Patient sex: M
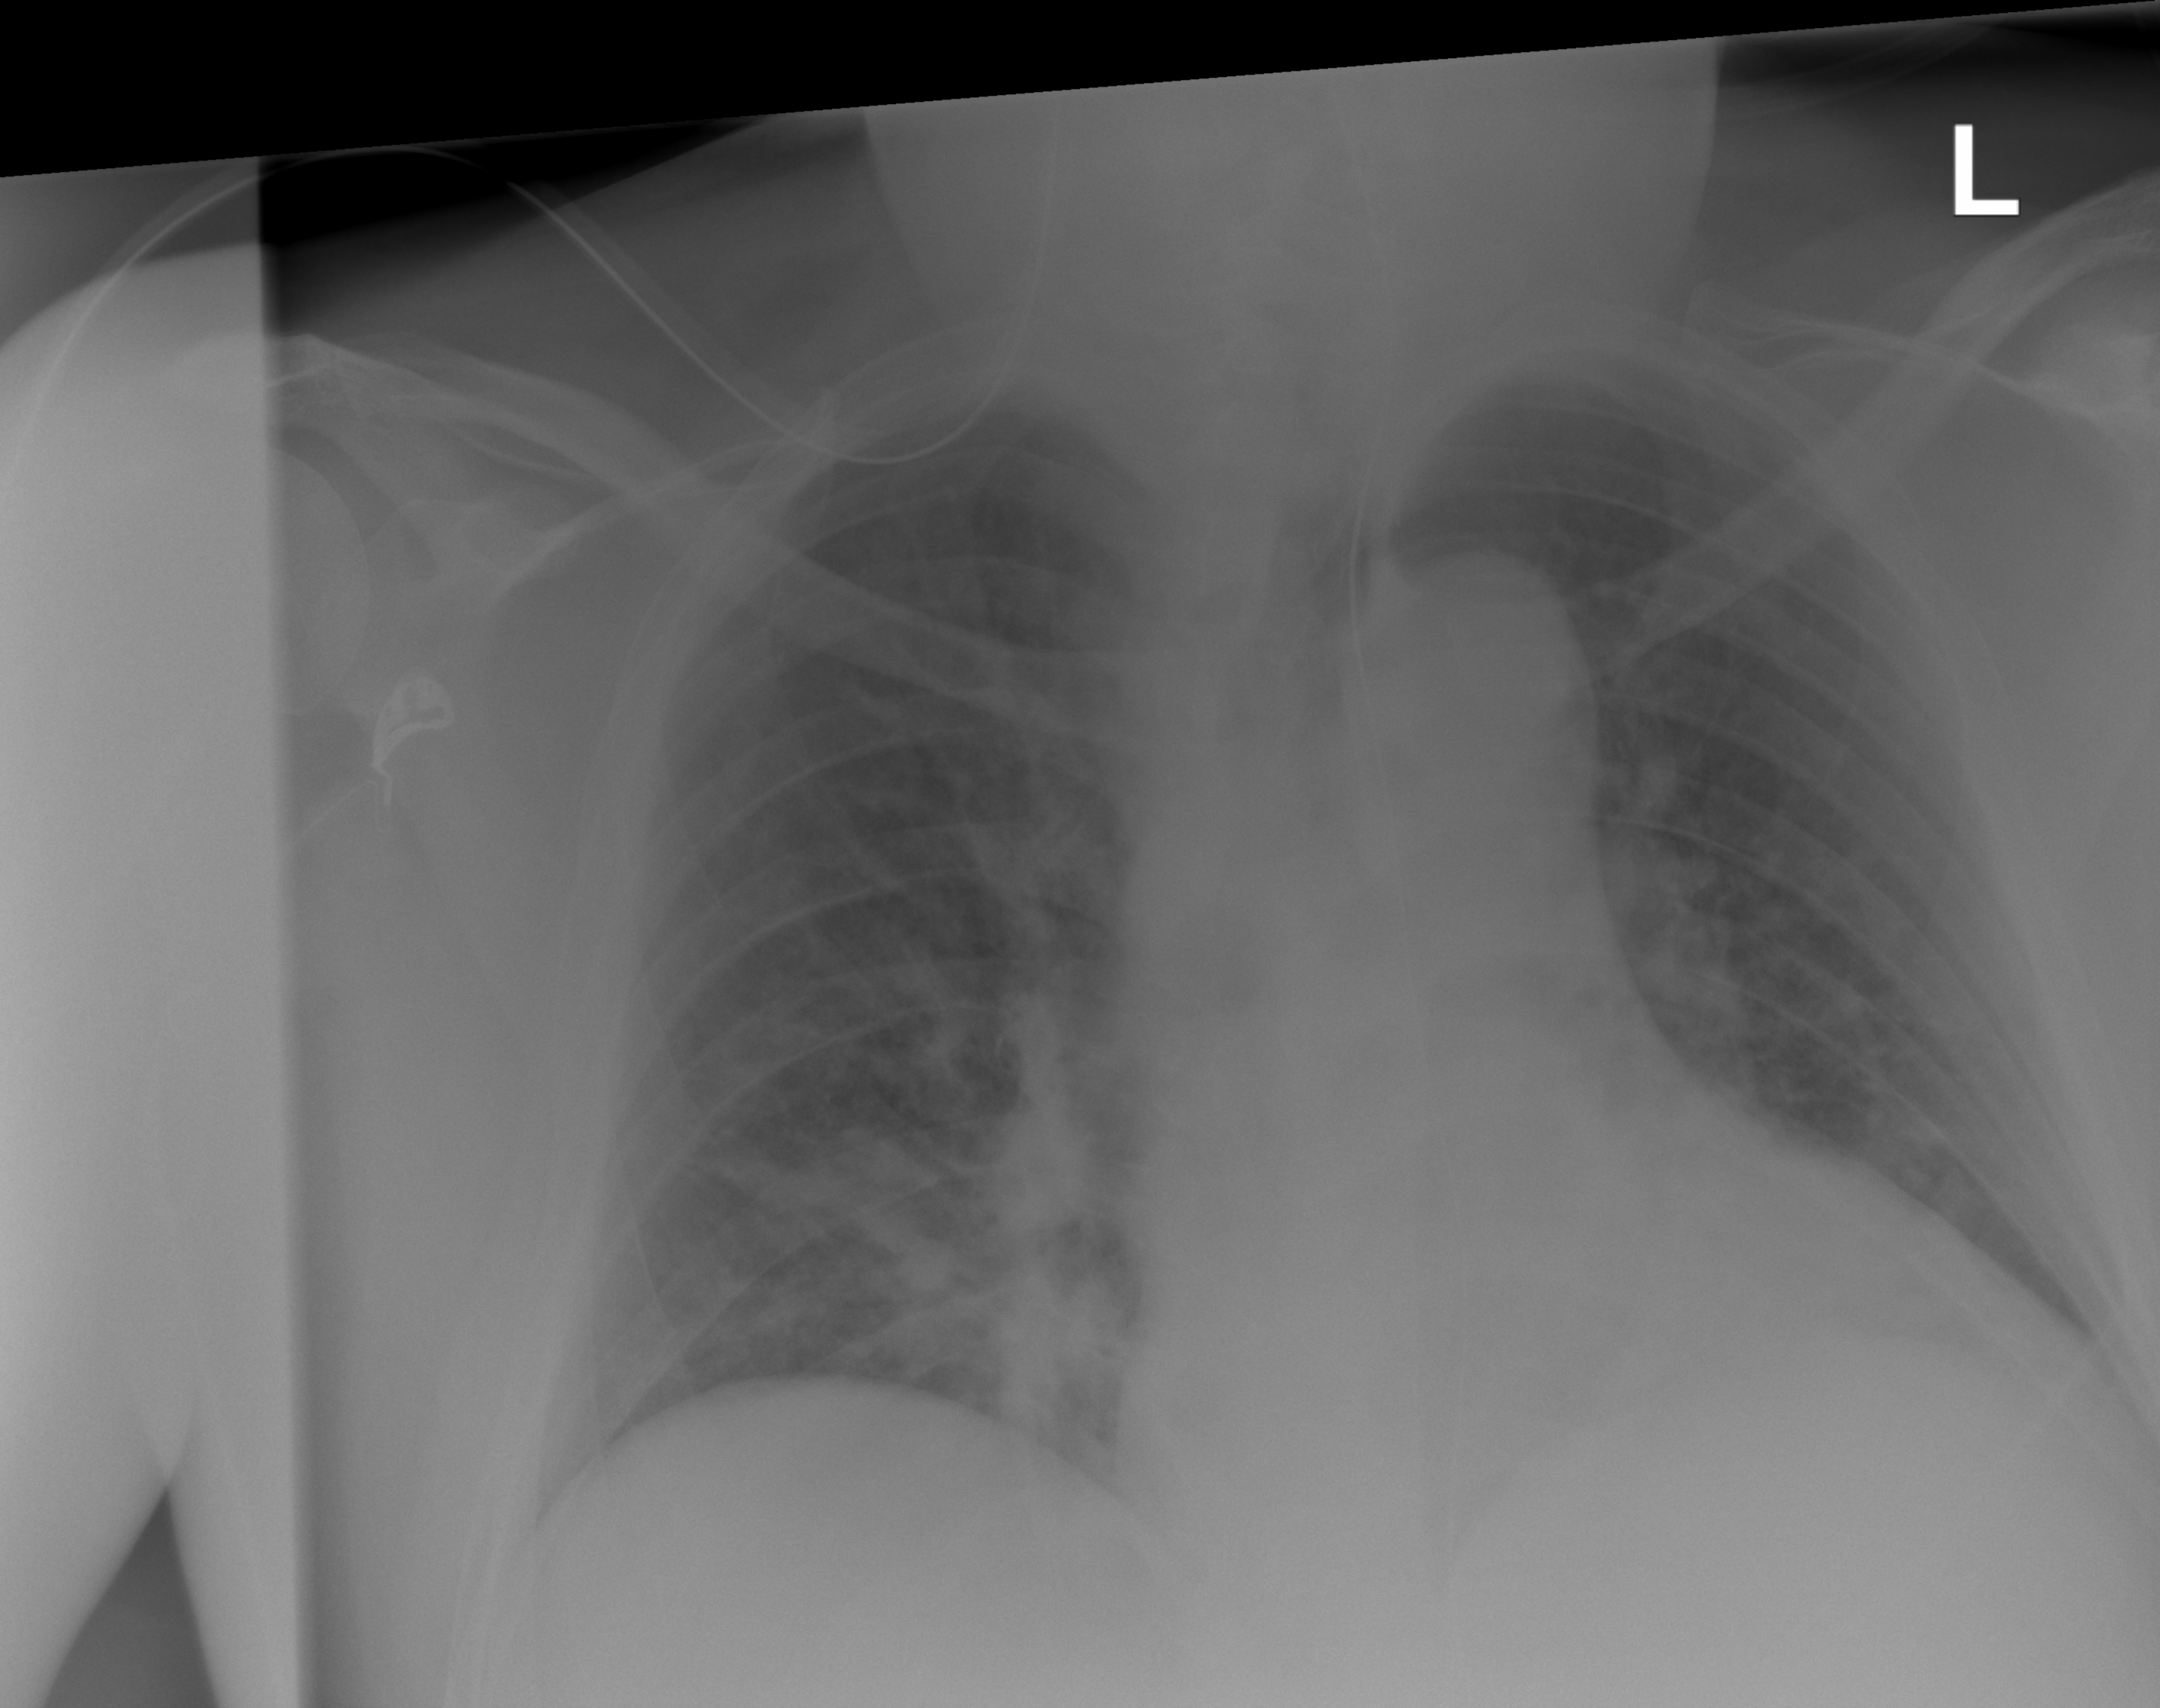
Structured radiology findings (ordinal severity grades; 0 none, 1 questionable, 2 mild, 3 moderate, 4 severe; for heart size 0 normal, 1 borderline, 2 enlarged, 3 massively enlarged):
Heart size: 2
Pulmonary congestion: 2
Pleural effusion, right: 0
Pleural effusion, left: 0
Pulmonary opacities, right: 2
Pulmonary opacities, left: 2
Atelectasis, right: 2
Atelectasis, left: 2